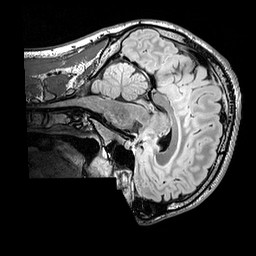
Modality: FLAIR
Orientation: sagittal
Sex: male
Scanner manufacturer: siemens
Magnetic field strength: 3 T
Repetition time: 5 s
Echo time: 0.395 s